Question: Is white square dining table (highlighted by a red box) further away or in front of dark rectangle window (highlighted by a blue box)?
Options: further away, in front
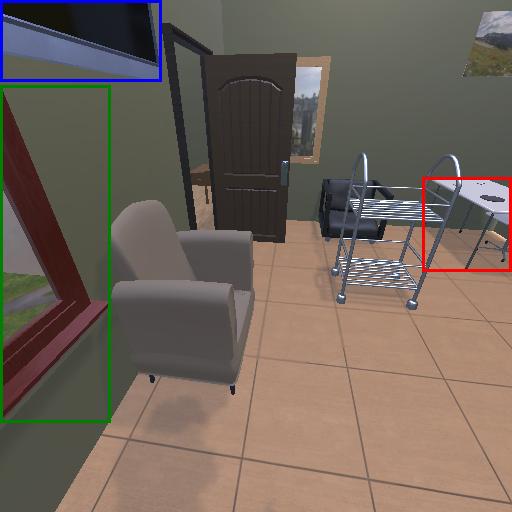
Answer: further away